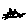
Label: cat